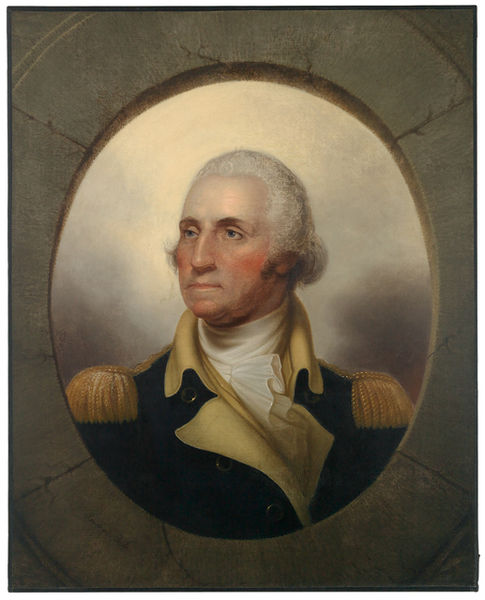
Titel: George Washington (1732-1799)
Künstler: Rembrandt Peale
Standort: Amherst (Massachusetts, USA)
Institution: Mead Art Museum, Amherst College
Schlagwörter: gemälde, mann, weiss, blick, tuch, kragen, stein, portrait, gold, oval, perücke, wangen, krawatte, uniform, tressen, halbprofil